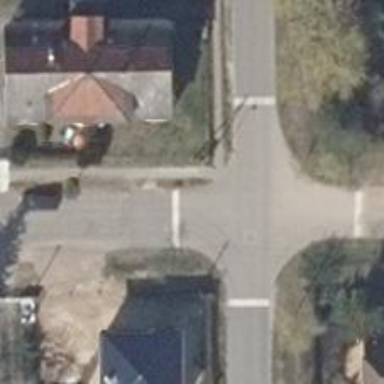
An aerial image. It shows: Residential road with sidewalk on the left.